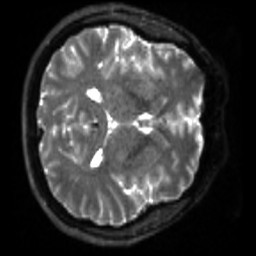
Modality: sbref
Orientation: axial
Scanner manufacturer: siemens
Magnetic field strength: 3 T
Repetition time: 4 s
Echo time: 0.0594 s